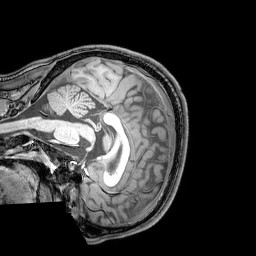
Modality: T1w
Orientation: sagittal
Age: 24
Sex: male
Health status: healthy
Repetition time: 0.081 s
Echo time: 0.037 s